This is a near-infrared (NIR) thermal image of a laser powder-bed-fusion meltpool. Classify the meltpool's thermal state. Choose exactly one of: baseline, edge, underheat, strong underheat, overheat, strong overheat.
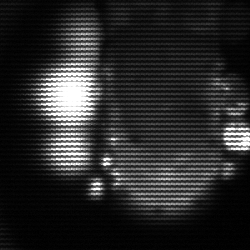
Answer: strong underheat